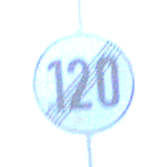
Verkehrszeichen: EndeGeschwindigkeit120
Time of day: MorningAfternoon
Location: Outdoor (Nature)
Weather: PartlyCloudy
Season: NotSpecified
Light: Natural